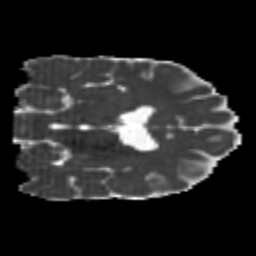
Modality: MD
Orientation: coronal
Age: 21
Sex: male
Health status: healthy
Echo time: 0.074 s